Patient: sex F, age 31
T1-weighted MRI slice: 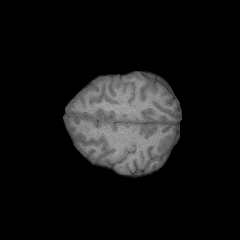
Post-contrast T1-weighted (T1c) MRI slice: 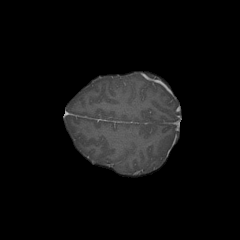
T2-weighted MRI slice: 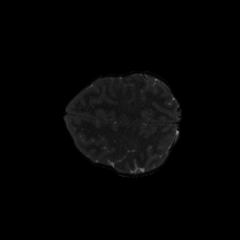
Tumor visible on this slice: no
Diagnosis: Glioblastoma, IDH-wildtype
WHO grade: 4